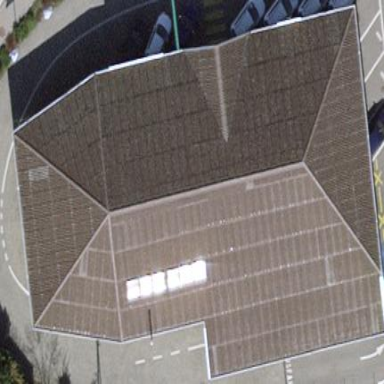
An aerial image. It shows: Commercial building.